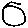
Label: circle